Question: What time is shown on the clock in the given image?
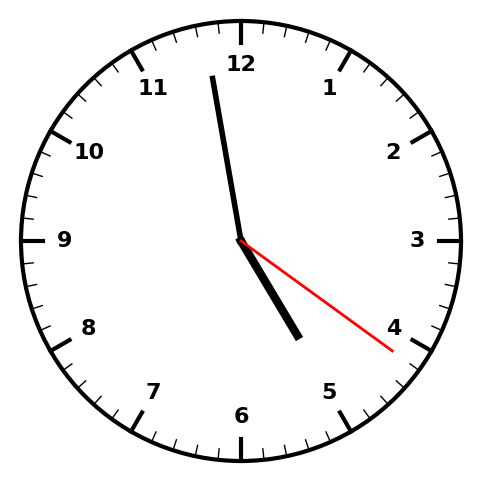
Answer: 04:58:21